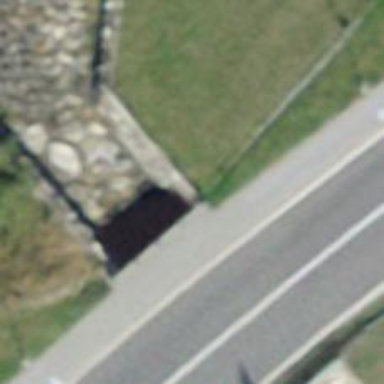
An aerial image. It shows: Retaining wall.